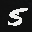
Label: 5